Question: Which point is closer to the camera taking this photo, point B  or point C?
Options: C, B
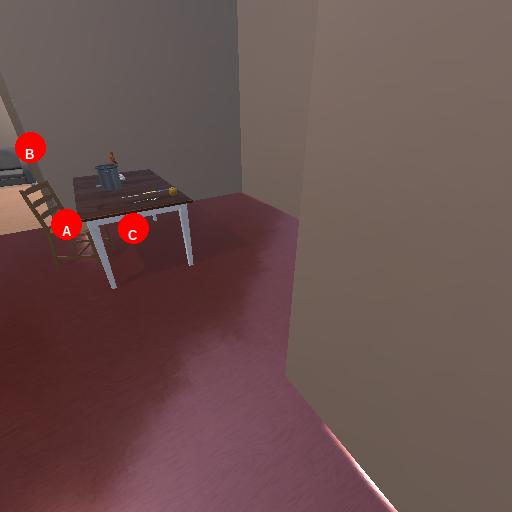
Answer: C